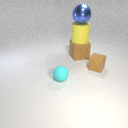
large yellow rubber cylinder below large blue metal sphere